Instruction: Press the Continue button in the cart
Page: cart
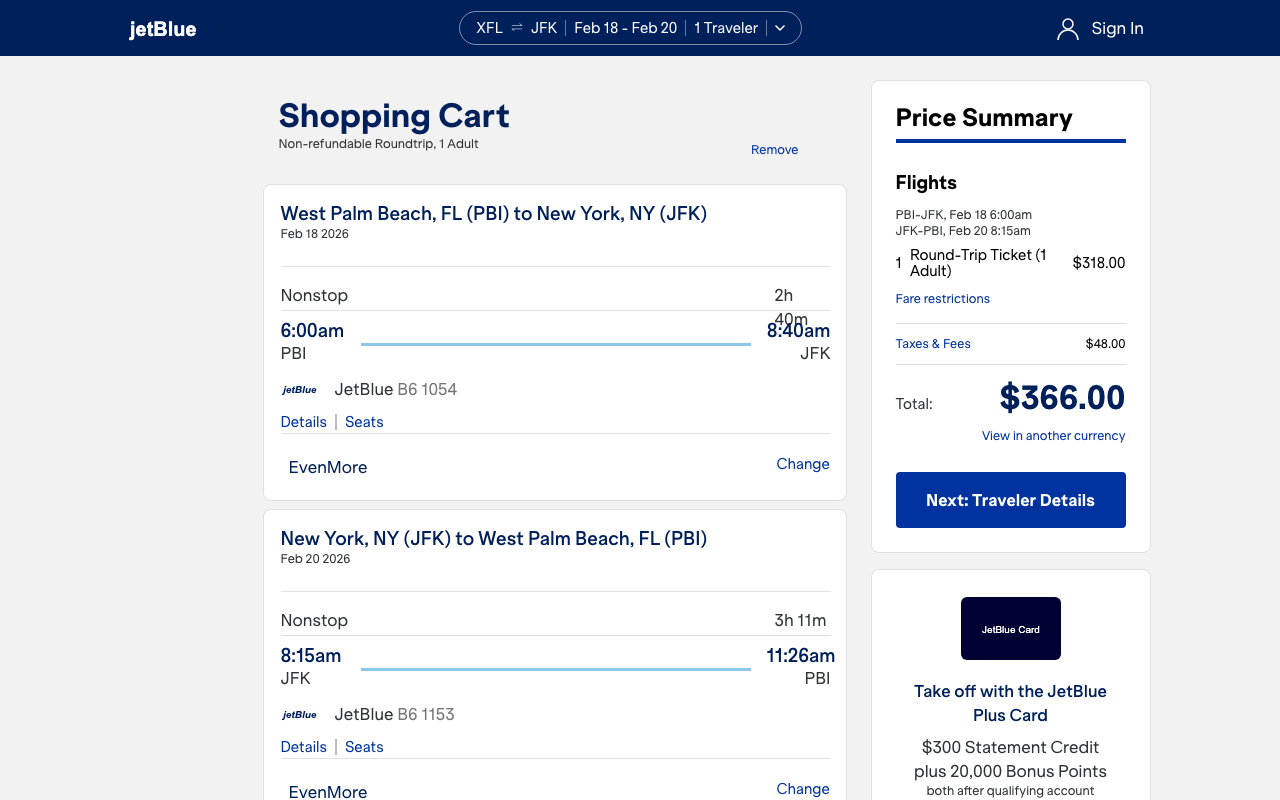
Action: click